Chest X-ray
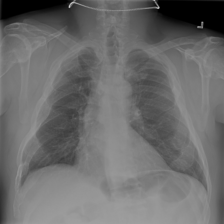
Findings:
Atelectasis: negative
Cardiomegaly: negative
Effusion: negative
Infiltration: positive
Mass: negative
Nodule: negative
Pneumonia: negative
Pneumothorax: negative
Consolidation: negative
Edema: negative
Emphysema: negative
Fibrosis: negative
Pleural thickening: negative
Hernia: negative